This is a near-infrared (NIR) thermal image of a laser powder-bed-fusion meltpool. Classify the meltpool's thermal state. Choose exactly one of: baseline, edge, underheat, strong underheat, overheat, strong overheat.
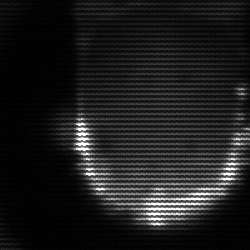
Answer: baseline